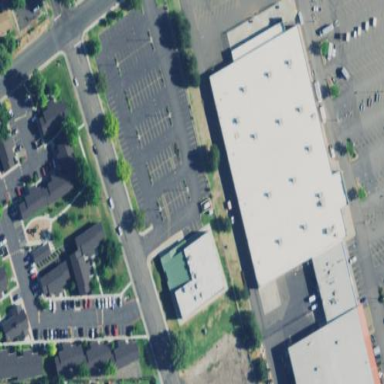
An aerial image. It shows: Building that serves as storage rental shop.